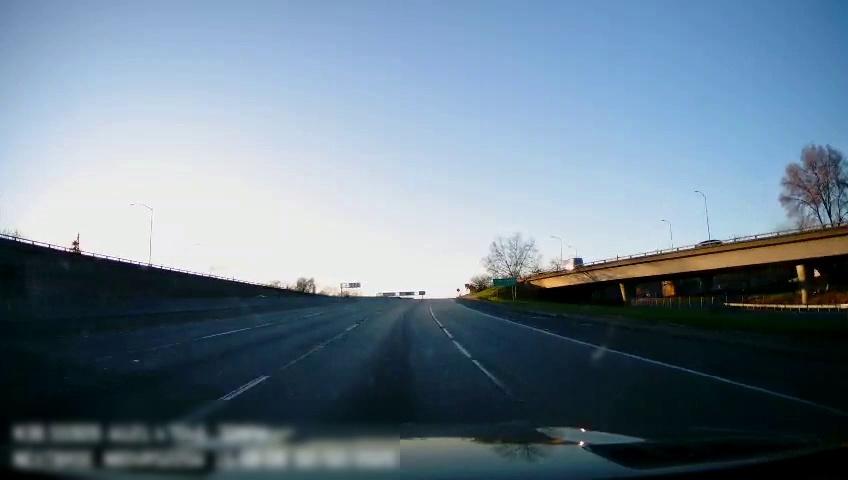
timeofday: Day
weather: Sunny
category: Drivable Space
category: Vehicles | Van
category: Vehicles | Car
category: Lanes | Current Lane
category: Lanes | Current Lane
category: Lanes | Alternate Lane
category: Lanes | Alternate Lane
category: Traffic | Signs